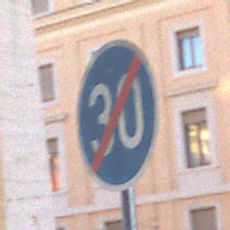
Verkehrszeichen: EndeMindestgeschwindigkeit
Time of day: SunriseSunset
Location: Outdoor (Urban)
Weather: Clear
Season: NotSpecified
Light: Natural